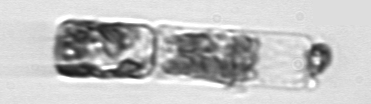
Label: Guinardia_delicatula